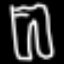
Label: pants